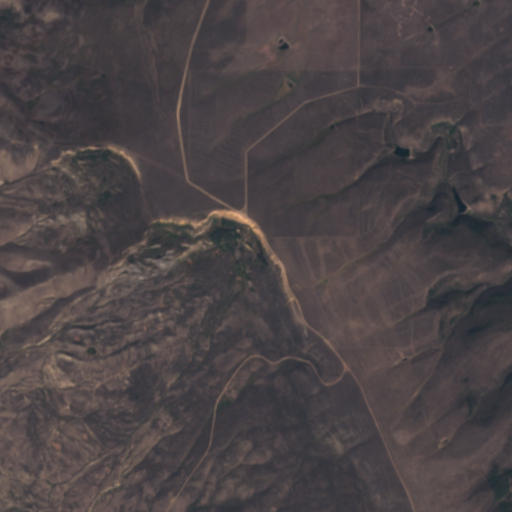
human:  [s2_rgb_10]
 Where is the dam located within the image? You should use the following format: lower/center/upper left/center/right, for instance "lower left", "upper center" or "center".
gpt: The dam is located in the upper center of the image.
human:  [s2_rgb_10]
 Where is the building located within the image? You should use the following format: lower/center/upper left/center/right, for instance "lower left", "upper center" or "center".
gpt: The building is located in the upper right of the image.
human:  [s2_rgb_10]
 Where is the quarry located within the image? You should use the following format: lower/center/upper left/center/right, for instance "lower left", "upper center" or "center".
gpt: There is no quarry in the image.